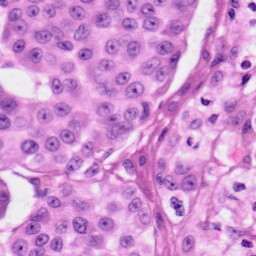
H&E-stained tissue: Skin